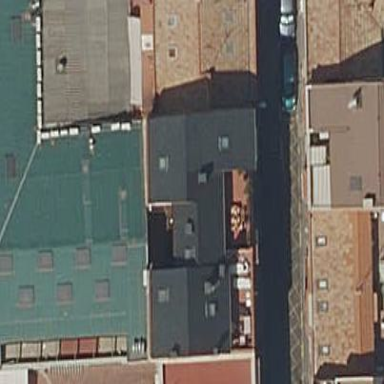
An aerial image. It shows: Building.